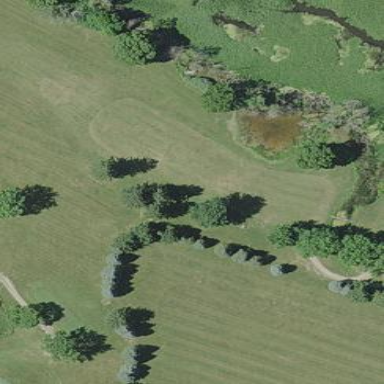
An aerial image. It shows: Grassy area designated as golf fairway.